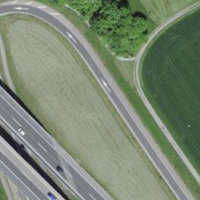
EUNIS habitat code: 57
Species observed at this site:
Milvus milvus
Lythrum salicaria